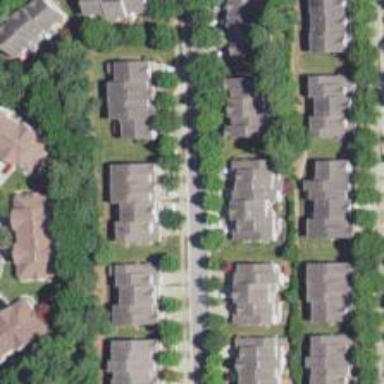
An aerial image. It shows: Residential area within neighborhood.